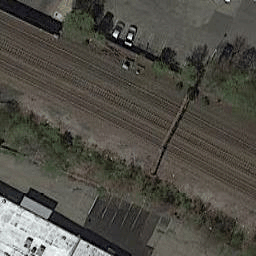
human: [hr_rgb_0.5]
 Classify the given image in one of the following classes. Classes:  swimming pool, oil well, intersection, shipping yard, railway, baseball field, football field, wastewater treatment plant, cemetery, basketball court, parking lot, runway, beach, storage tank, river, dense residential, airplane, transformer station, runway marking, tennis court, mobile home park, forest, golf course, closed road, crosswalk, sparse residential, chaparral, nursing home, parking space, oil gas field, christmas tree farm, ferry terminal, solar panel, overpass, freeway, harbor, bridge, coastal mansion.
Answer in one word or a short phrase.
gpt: railway